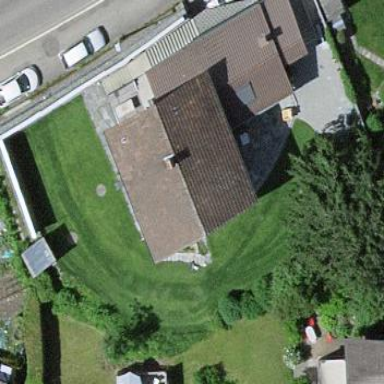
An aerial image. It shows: Building with gabled roof.